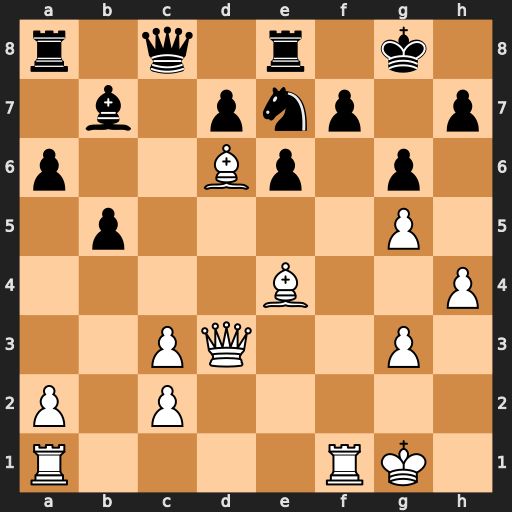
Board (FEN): r1q1r1k1/1b1pnp1p/p2Bp1p1/1p4P1/4B2P/2PQ2P1/P1P5/R4RK1
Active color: w
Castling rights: -
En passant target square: -
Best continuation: Qf3 Nf5 Bxb7